Current action and preconditions to check: path_clear

Your task: For each precondition in the list above, predict whether it will hold at this action.

Consider the current scene as observed from the mobile robot's camera, and analyze the predicted future states of all dynamic agents (e.g., people, animals, vehicles, or any moving entities) within the NEXT SECOND.

IMPORTANT: Only answer "very likely" if you are absolutely certain—based on strong, clear evidence—that a dynamic agent will violate the precondition in the predicted future state. Do NOT answer "very likely" for unlikely, ambiguous, or low-probability risks.

Ask yourself for each precondition: Is there a high probability, with clear and convincing evidence, that the predicted future states of any dynamic agent will interfere with the predicted future state of the currently executing action within the NEXT SECOND, causing that precondition to fail?

Assess the risk level based on these predictions. Use "likely" or "very likely" if motions create a clear risk of interference.

Use "neutral" or "improbable" if agents are nearby but their predicted paths are clearly diverging or non-conflicting.

Failure Risk Categories: "very improbable", "improbable", "neutral", "likely", "very likely"

Answer Format: Output ONLY the probability_of_failure value from these categories: "very improbable", "improbable", "neutral", "likely", "very likely"

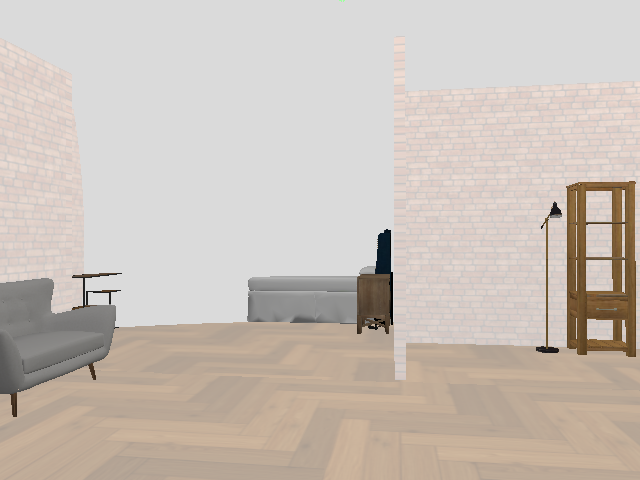

Answer: very improbable